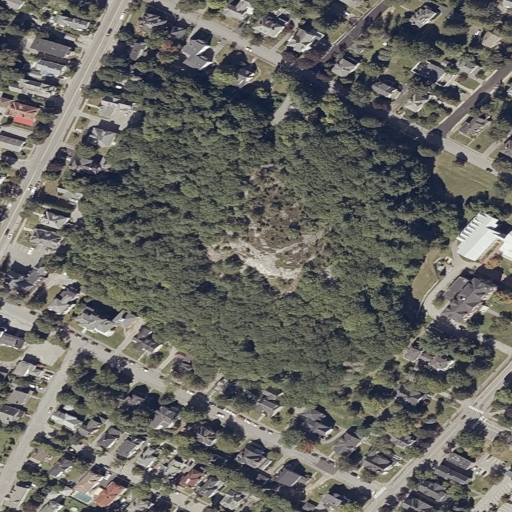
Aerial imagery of mountain in Maine named Mount David containing open development, medium intensity development, low intensity development, and high intensity development